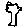
Label: tree